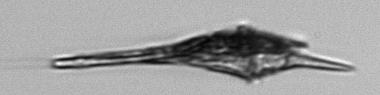
Label: Tripos_lineatus